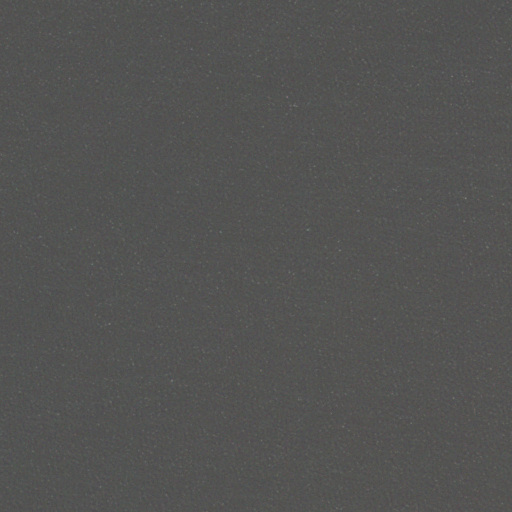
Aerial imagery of island in Florida named Bird Rock containing only open water